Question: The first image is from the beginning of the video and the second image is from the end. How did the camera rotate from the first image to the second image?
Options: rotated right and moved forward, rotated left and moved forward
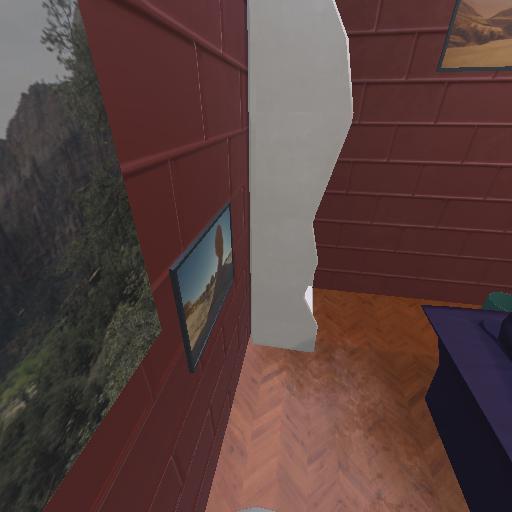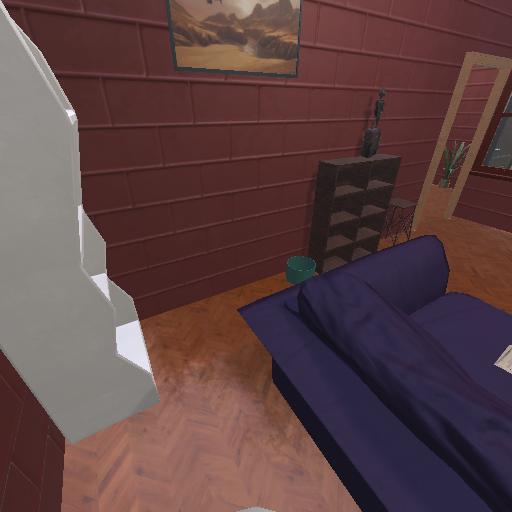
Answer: rotated right and moved forward